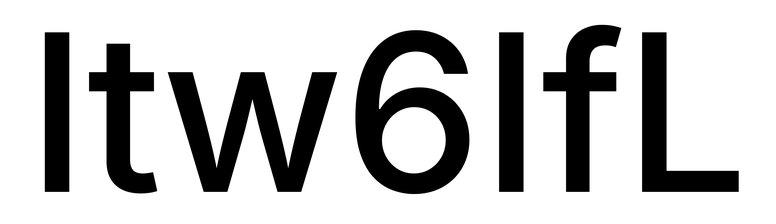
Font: Inter_Medium